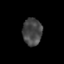
Tissue: lung
Cell type: Epithelial cells
Senescence score: 0.2232
Nuclear area (px): 520
Mean DAPI intensity: 69.5